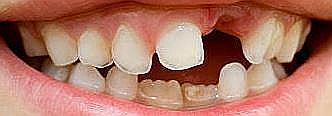
Condition: hypodontia